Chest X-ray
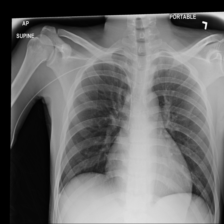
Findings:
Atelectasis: negative
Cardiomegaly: negative
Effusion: negative
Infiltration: negative
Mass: negative
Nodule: negative
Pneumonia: negative
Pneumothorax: negative
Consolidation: negative
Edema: negative
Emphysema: negative
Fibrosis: negative
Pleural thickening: negative
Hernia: negative